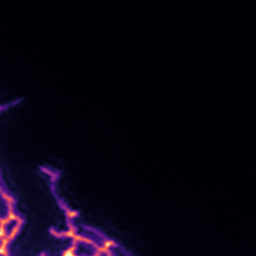
Label: Super-resolution ER image